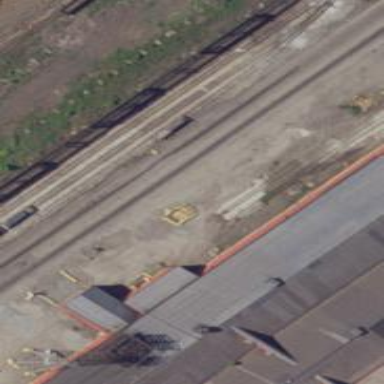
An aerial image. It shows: Railway spur service.